Question: I am creating an app where I am trying to have a pagescrollviewcontroller swipe through screens and have the top "nav" bar titles scroll real time with the titles
i have the title bar view as a custom view and I am able to access the scroll delegate methods for both the custom scroll view and the pageview controller. However. I don't see how to access the real time scroll pos? I know it is possible because twitter does it (really can't shouldn't be in anyone's vocabulary) but I am not sure how to achieve this.
a picture
the home title swipes at the same scroll pos as the pagecontrollers.
current code:
'''
- (void)scrollViewWillBeginDragging:(UIScrollView *)scrollView {
if(scrollView.tag == 100) {
CGPoint point = CGPointMake(mainScrollView.contentOffset.x * 1,0);
[titleSwipe setContentOffset:point animated:YES];
}
else {
mainScrollView.contentOffset = CGPointMake(0,1);
[mainScrollView setContentOffset:titleSwipe.contentOffset animated:YES];
}
}
- (void)scrollViewDidEndDragging:(UIScrollView *)scrollView willDecelerate: (BOOL)decelerate {
CGPoint point = CGPointMake(mainScrollView.contentOffset.x * 2,0);
[titleSwipe setContentOffset:point animated:YES];
}
'''
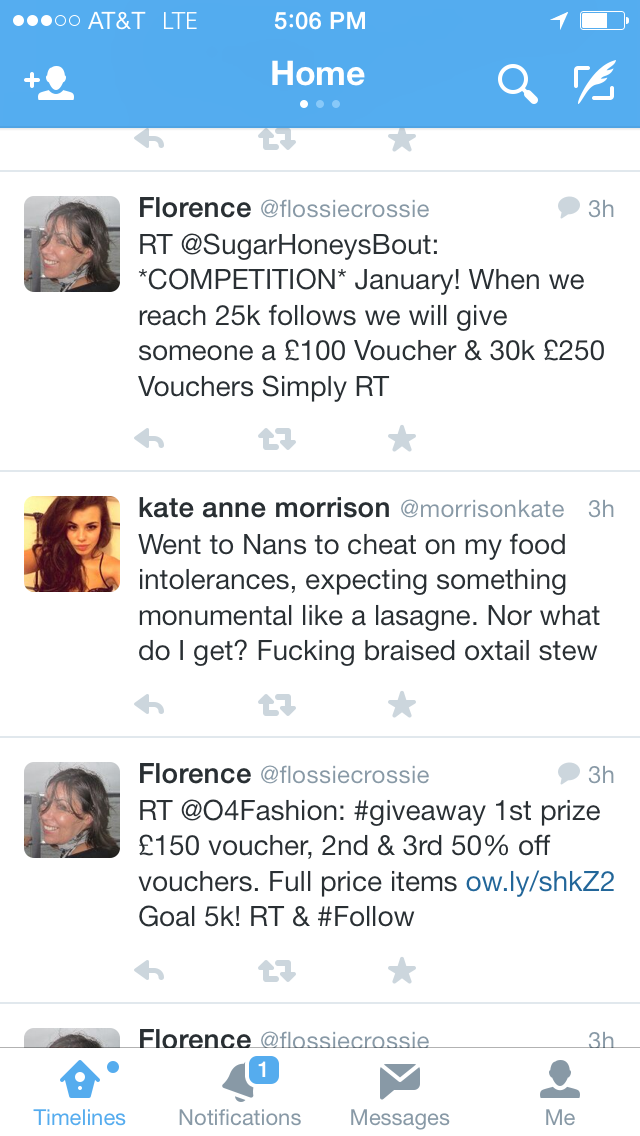
Answer: You'll find the real time position in 'scrollViewDidScroll':
'''
- (void)scrollViewDidScroll:(UIScrollView *)scrollView {
// X scroll
//
CGFloat percentage = scrollView.contentOffset.x / scrollView.contentSize.width;
NSLog(@"Scrolled percentage: %f", percentage);
}
'''
Hope that helps!